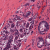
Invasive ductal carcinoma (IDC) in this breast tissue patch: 1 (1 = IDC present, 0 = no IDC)